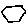
Label: hexagon